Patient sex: F
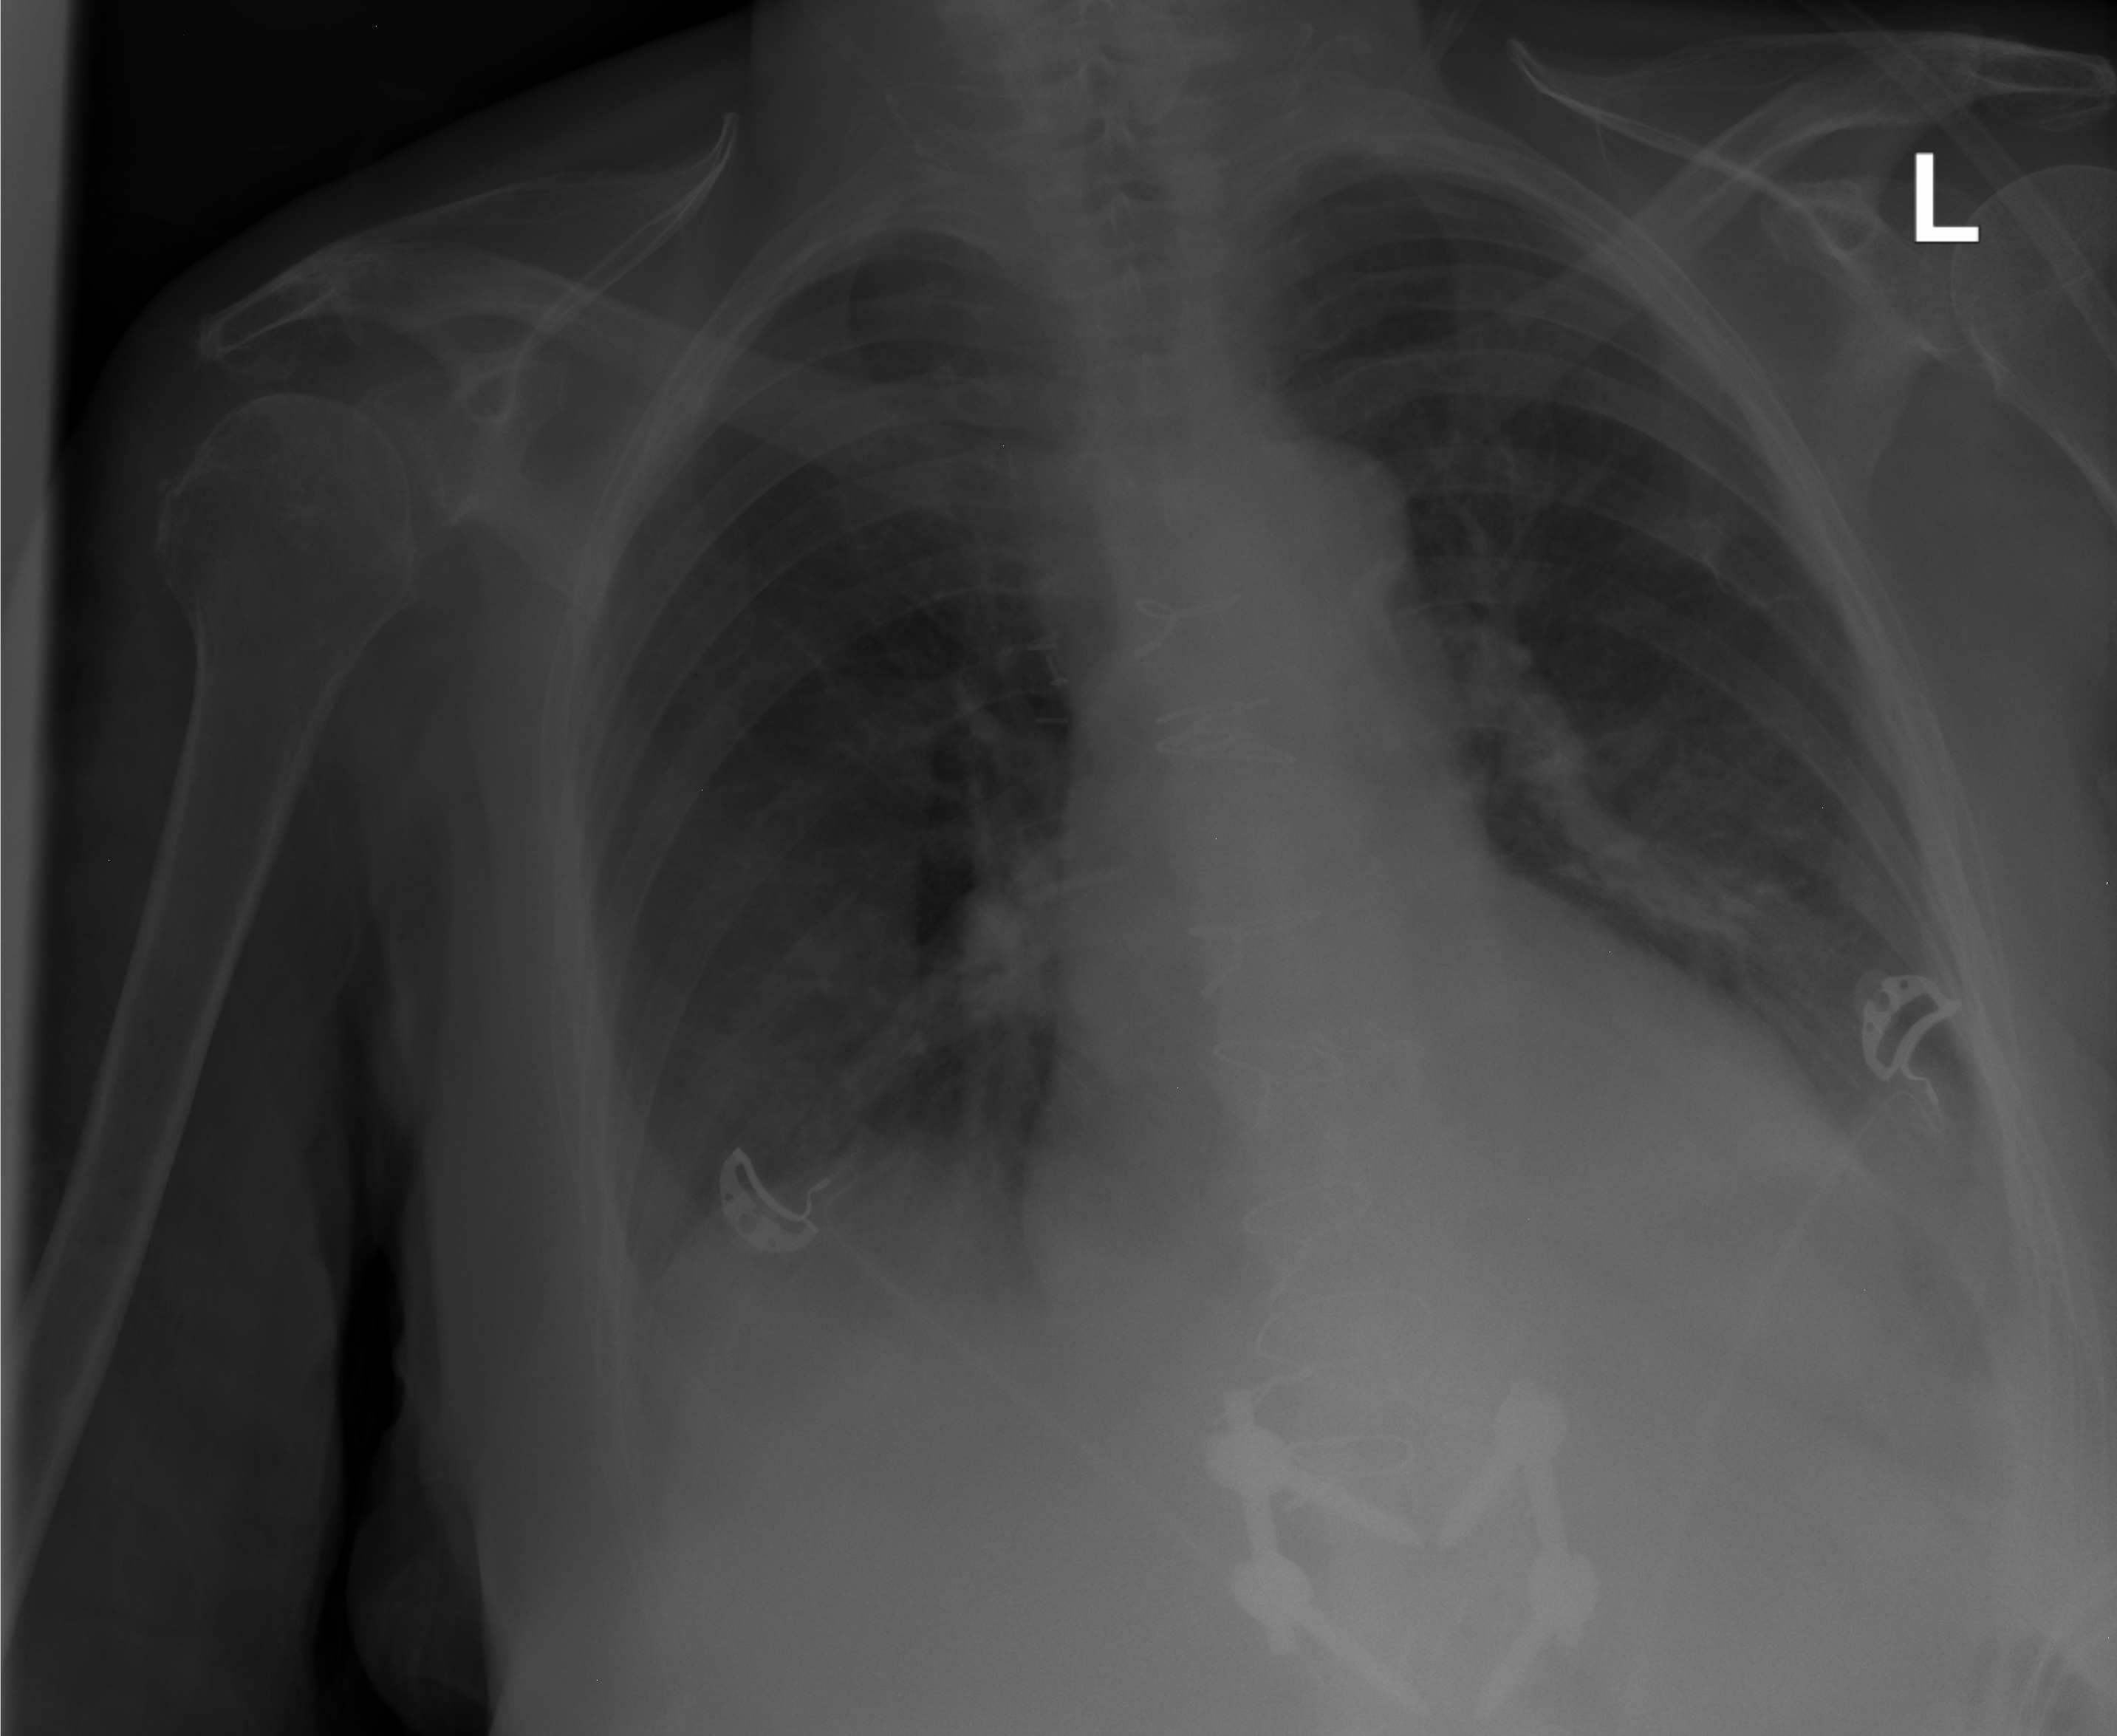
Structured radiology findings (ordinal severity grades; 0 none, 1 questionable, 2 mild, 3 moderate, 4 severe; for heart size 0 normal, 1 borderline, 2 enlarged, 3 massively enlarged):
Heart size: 0
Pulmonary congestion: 0
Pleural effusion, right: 2
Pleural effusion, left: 2
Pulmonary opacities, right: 0
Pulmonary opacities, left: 1
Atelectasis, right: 0
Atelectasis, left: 2